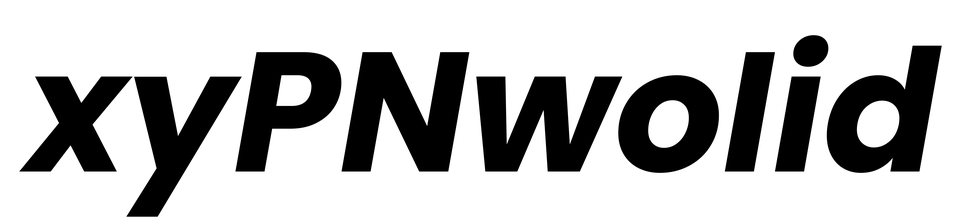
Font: Poppins-BoldItalic